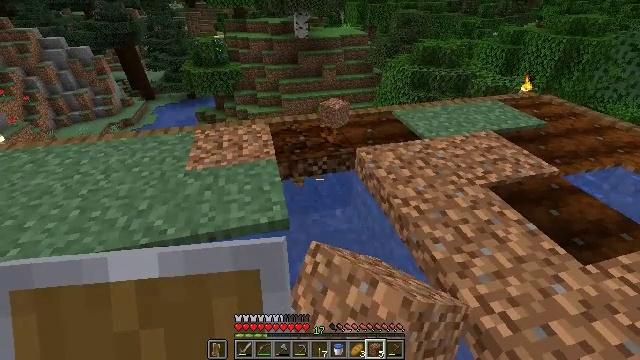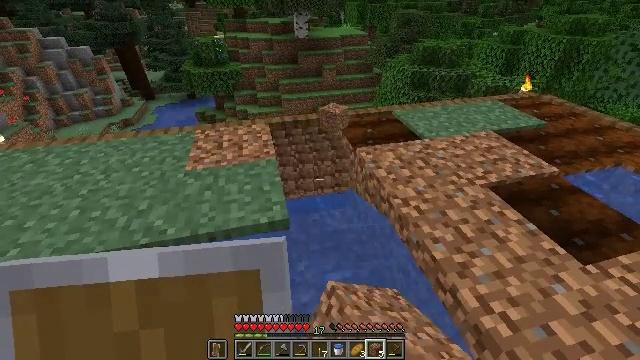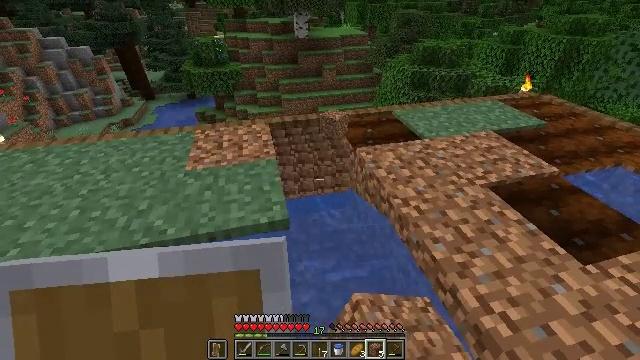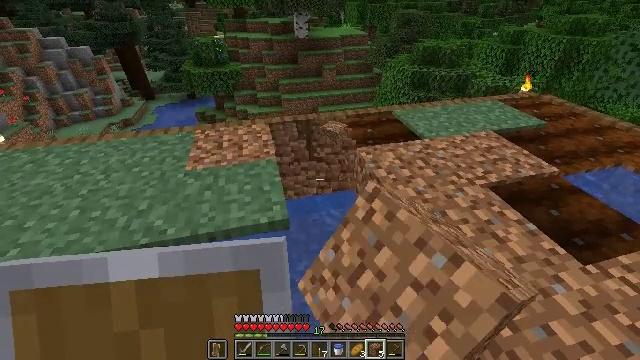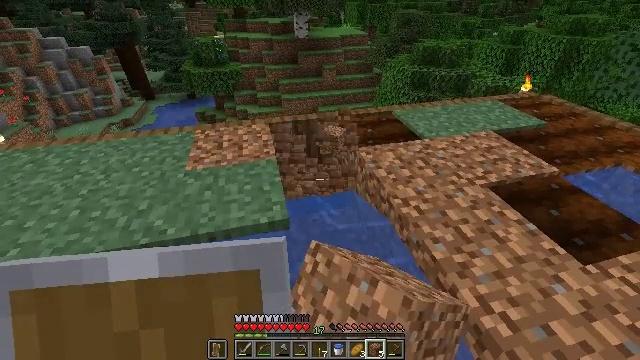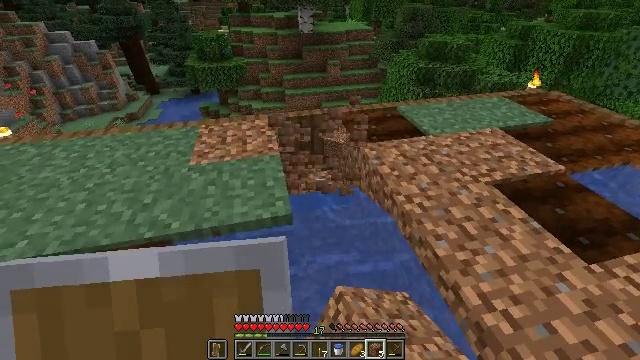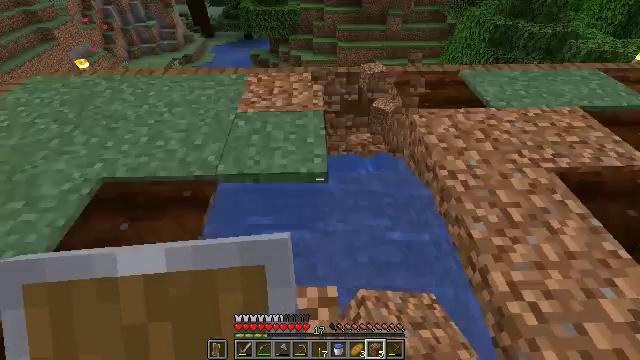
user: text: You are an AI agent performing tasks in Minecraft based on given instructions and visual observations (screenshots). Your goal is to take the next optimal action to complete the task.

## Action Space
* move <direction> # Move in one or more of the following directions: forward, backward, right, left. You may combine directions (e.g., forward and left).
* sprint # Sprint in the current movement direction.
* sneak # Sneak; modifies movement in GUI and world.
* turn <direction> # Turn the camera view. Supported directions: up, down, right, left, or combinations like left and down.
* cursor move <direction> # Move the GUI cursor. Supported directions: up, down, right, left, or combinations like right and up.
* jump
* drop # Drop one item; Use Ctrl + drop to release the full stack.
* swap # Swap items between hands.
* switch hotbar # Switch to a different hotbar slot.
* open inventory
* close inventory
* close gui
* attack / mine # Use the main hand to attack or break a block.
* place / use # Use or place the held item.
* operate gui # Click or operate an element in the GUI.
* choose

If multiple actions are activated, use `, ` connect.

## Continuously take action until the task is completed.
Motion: motion action
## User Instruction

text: Attack the farmland to gather it.
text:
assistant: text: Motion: attack / mine
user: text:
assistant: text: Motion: attack / mine
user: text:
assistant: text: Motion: attack / mine
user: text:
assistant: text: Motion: attack / mine
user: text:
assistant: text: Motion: attack / mine
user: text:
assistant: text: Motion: turn left and down
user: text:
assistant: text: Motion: no_op